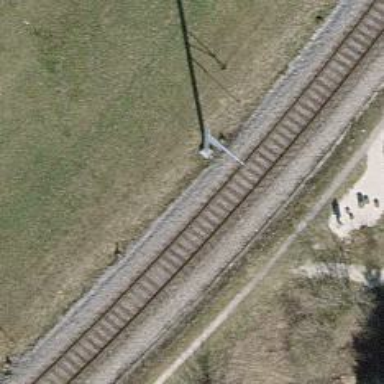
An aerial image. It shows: Single-track electrified railway with contact line.